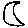
Label: moon